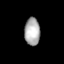
Tissue: lung
Cell type: Epithelial cells
Senescence score: 0.6197
Nuclear area (px): 419
Mean DAPI intensity: 173.021